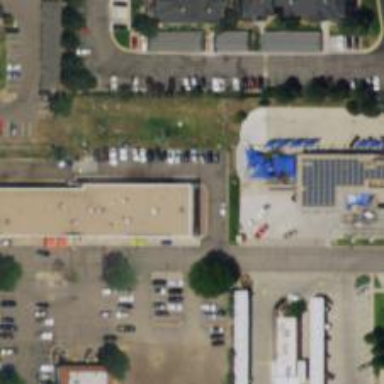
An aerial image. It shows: Car rental facility.